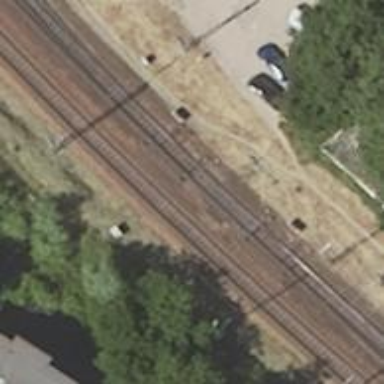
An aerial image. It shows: Railway switch.